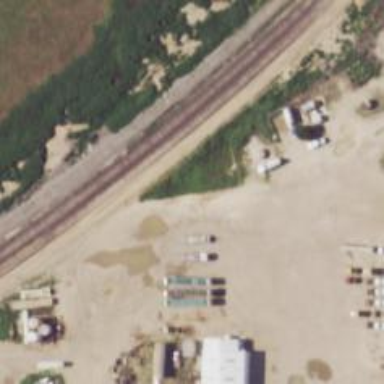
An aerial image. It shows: Railway siding for service.